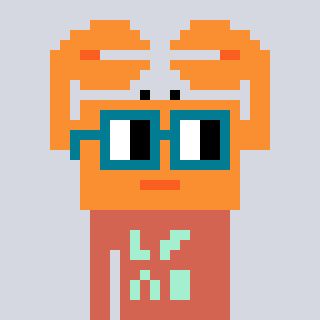
a pixel art character with square dark green glasses, a crab-shaped head and a peachy-colored body on a cool background